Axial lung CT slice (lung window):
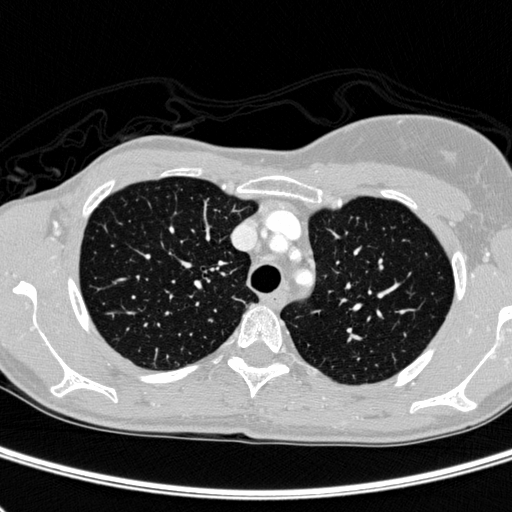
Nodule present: no